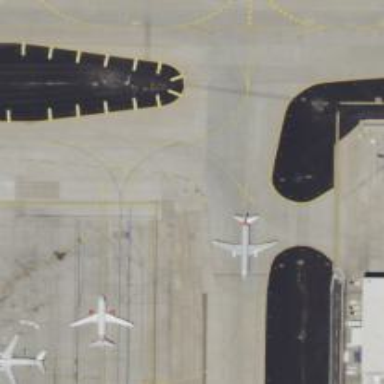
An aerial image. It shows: View of taxiway at the airport.